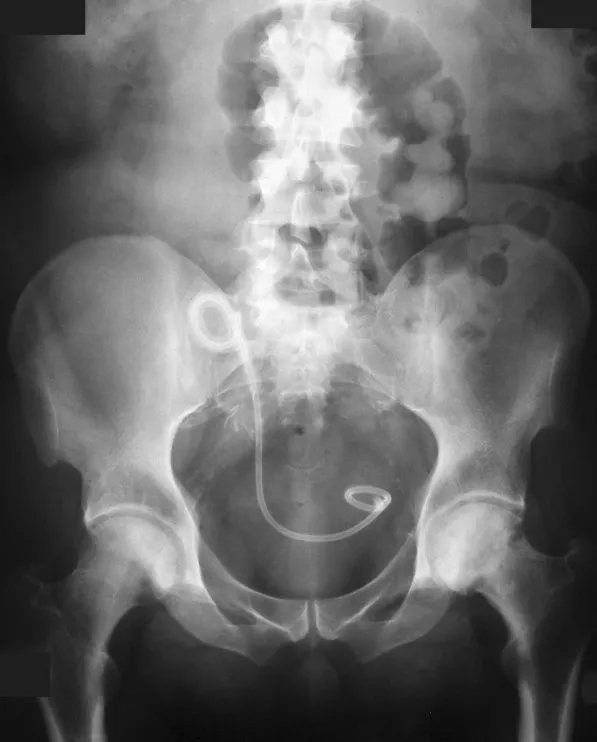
Plain film demonstrating encrusted stent.
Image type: radiology (x_ray)